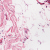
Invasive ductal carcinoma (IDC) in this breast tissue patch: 0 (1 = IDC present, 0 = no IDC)